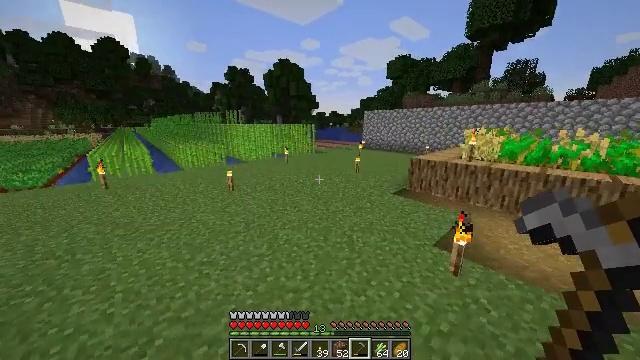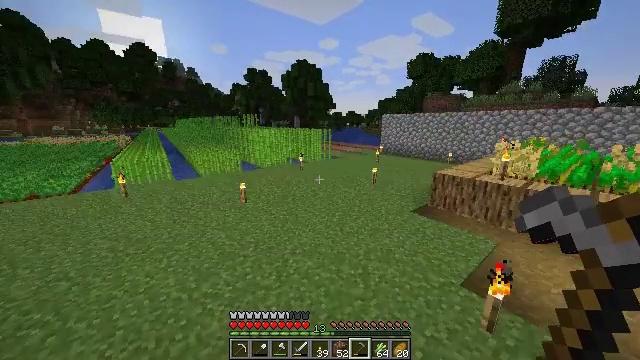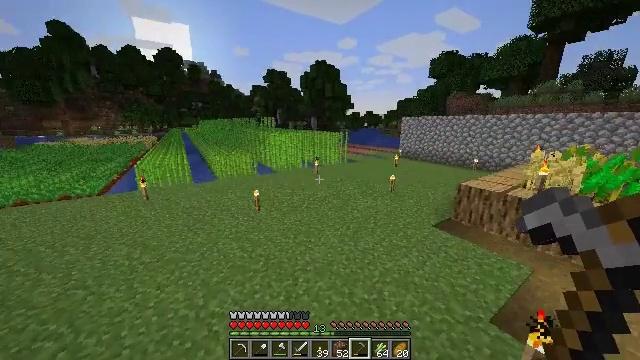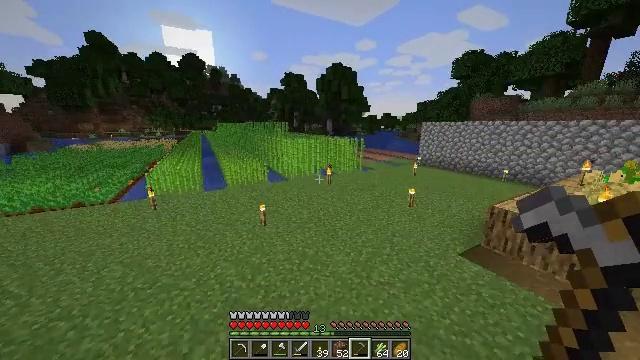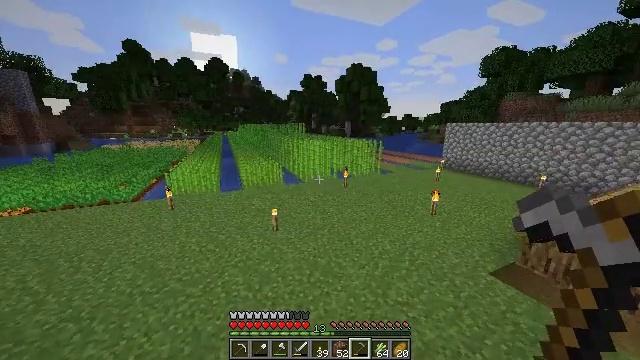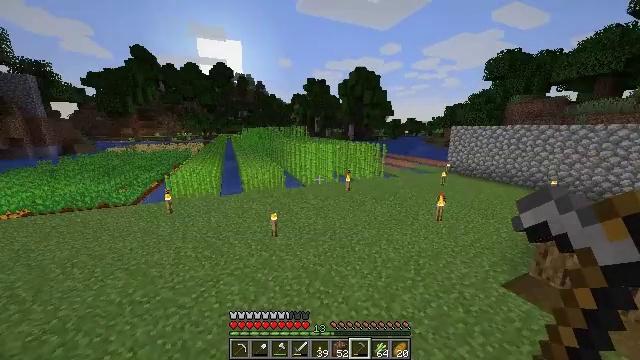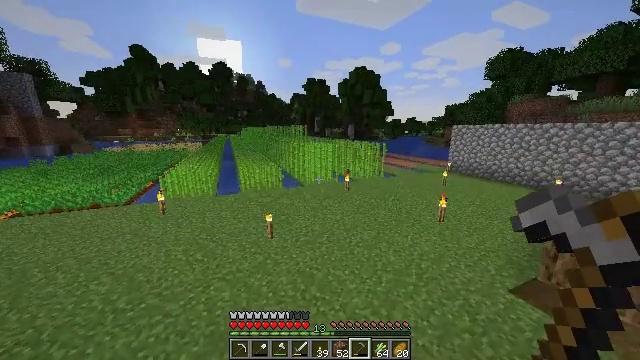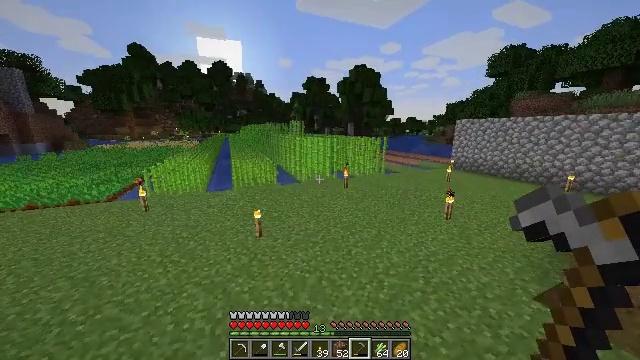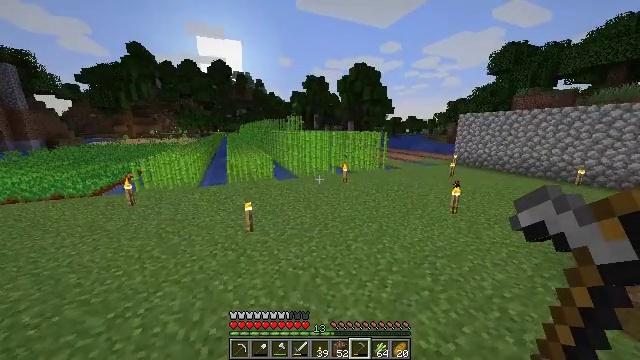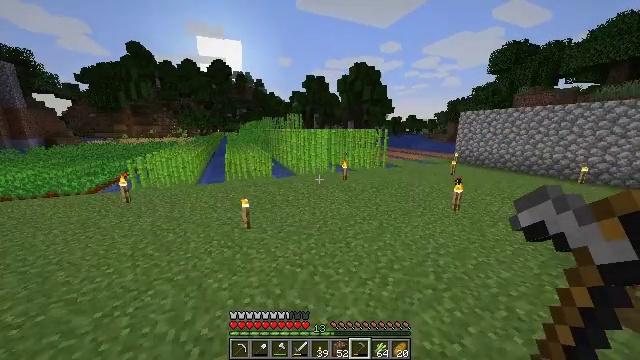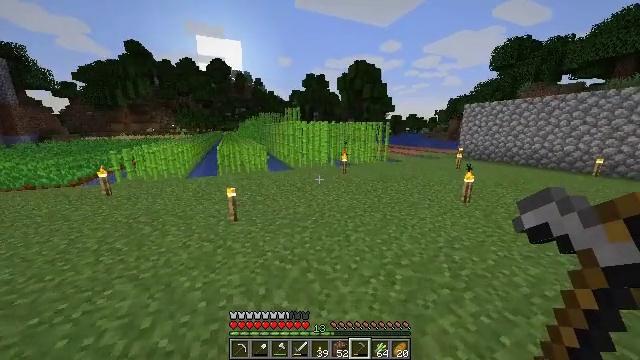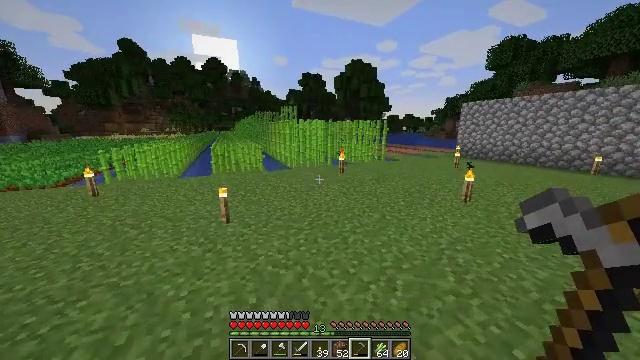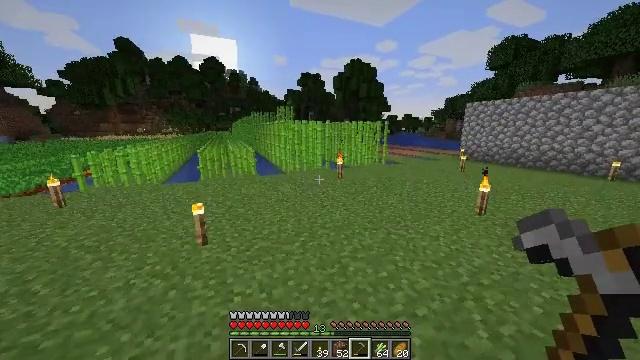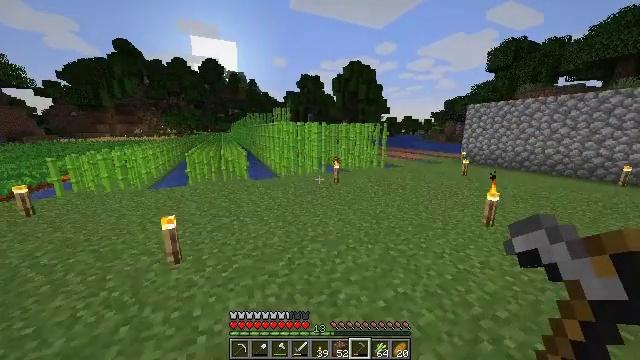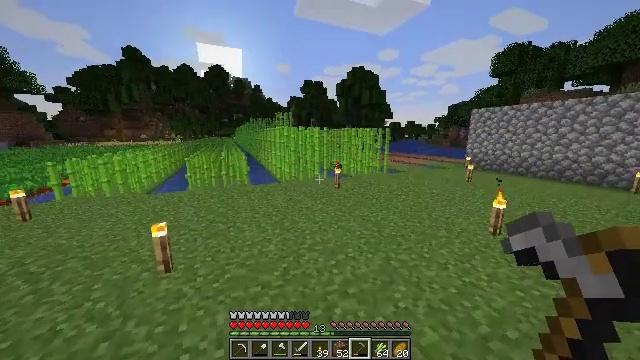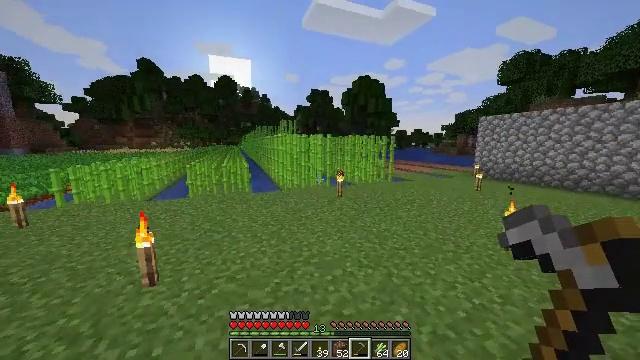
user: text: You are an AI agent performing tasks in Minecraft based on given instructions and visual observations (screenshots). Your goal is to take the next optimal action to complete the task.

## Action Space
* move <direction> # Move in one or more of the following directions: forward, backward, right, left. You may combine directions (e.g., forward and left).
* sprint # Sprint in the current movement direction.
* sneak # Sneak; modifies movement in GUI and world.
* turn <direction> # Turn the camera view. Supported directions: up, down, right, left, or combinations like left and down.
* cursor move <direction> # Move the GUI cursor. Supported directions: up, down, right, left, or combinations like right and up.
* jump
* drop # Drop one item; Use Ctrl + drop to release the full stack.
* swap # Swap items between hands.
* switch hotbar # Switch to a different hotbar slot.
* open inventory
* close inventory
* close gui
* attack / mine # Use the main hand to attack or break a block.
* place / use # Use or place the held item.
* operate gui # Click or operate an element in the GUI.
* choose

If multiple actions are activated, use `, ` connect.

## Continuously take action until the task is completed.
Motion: motion action
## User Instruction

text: Harvest sugar cane from the plant.
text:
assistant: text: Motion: move forward, sprint, turn left, jump
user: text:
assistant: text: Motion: move forward, sprint, turn left, jump
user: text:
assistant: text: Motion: move forward, sprint, turn left, jump
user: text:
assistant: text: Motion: move forward, sprint, turn left, jump
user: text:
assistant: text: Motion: move forward, sprint, jump
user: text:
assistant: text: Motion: move forward, sprint, jump
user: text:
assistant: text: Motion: move forward, sprint
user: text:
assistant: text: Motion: move forward, sprint
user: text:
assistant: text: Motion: move forward, sprint
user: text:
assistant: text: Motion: move forward, sprint
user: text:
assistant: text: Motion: move forward, sprint
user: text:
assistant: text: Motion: move forward, sprint
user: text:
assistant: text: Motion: move forward and move right, sprint
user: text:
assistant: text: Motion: move forward and move right, sprint, turn up
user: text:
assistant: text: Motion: move forward and move right, sprint, turn left and up
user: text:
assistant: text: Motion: move forward and move right, sprint, turn left and up
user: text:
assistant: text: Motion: move forward and move right, sprint, turn left and up
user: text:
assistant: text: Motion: move forward, sprint, turn left
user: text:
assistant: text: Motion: move forward, sprint
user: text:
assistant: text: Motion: move forward, sprint
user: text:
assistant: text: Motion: move forward, sprint
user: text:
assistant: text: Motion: move forward, sprint
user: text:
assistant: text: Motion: move forward, sprint
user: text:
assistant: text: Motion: move forward, sprint
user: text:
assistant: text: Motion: move forward, sprint
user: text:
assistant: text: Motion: move forward, sprint
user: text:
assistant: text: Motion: move forward, sprint
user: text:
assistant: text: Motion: move forward and move right, sprint
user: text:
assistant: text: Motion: move forward and move right, sprint, turn left
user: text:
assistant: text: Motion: move forward and move right, sprint, turn left